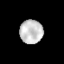
Tissue: lung
Cell type: Smooth muscle cells
Senescence score: 0.6323
Nuclear area (px): 539
Mean DAPI intensity: 196.425